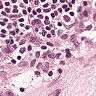
Metastatic tissue present: no